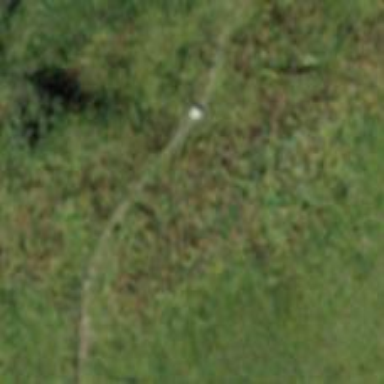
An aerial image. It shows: Ground path with excellent trail visibility.